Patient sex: F
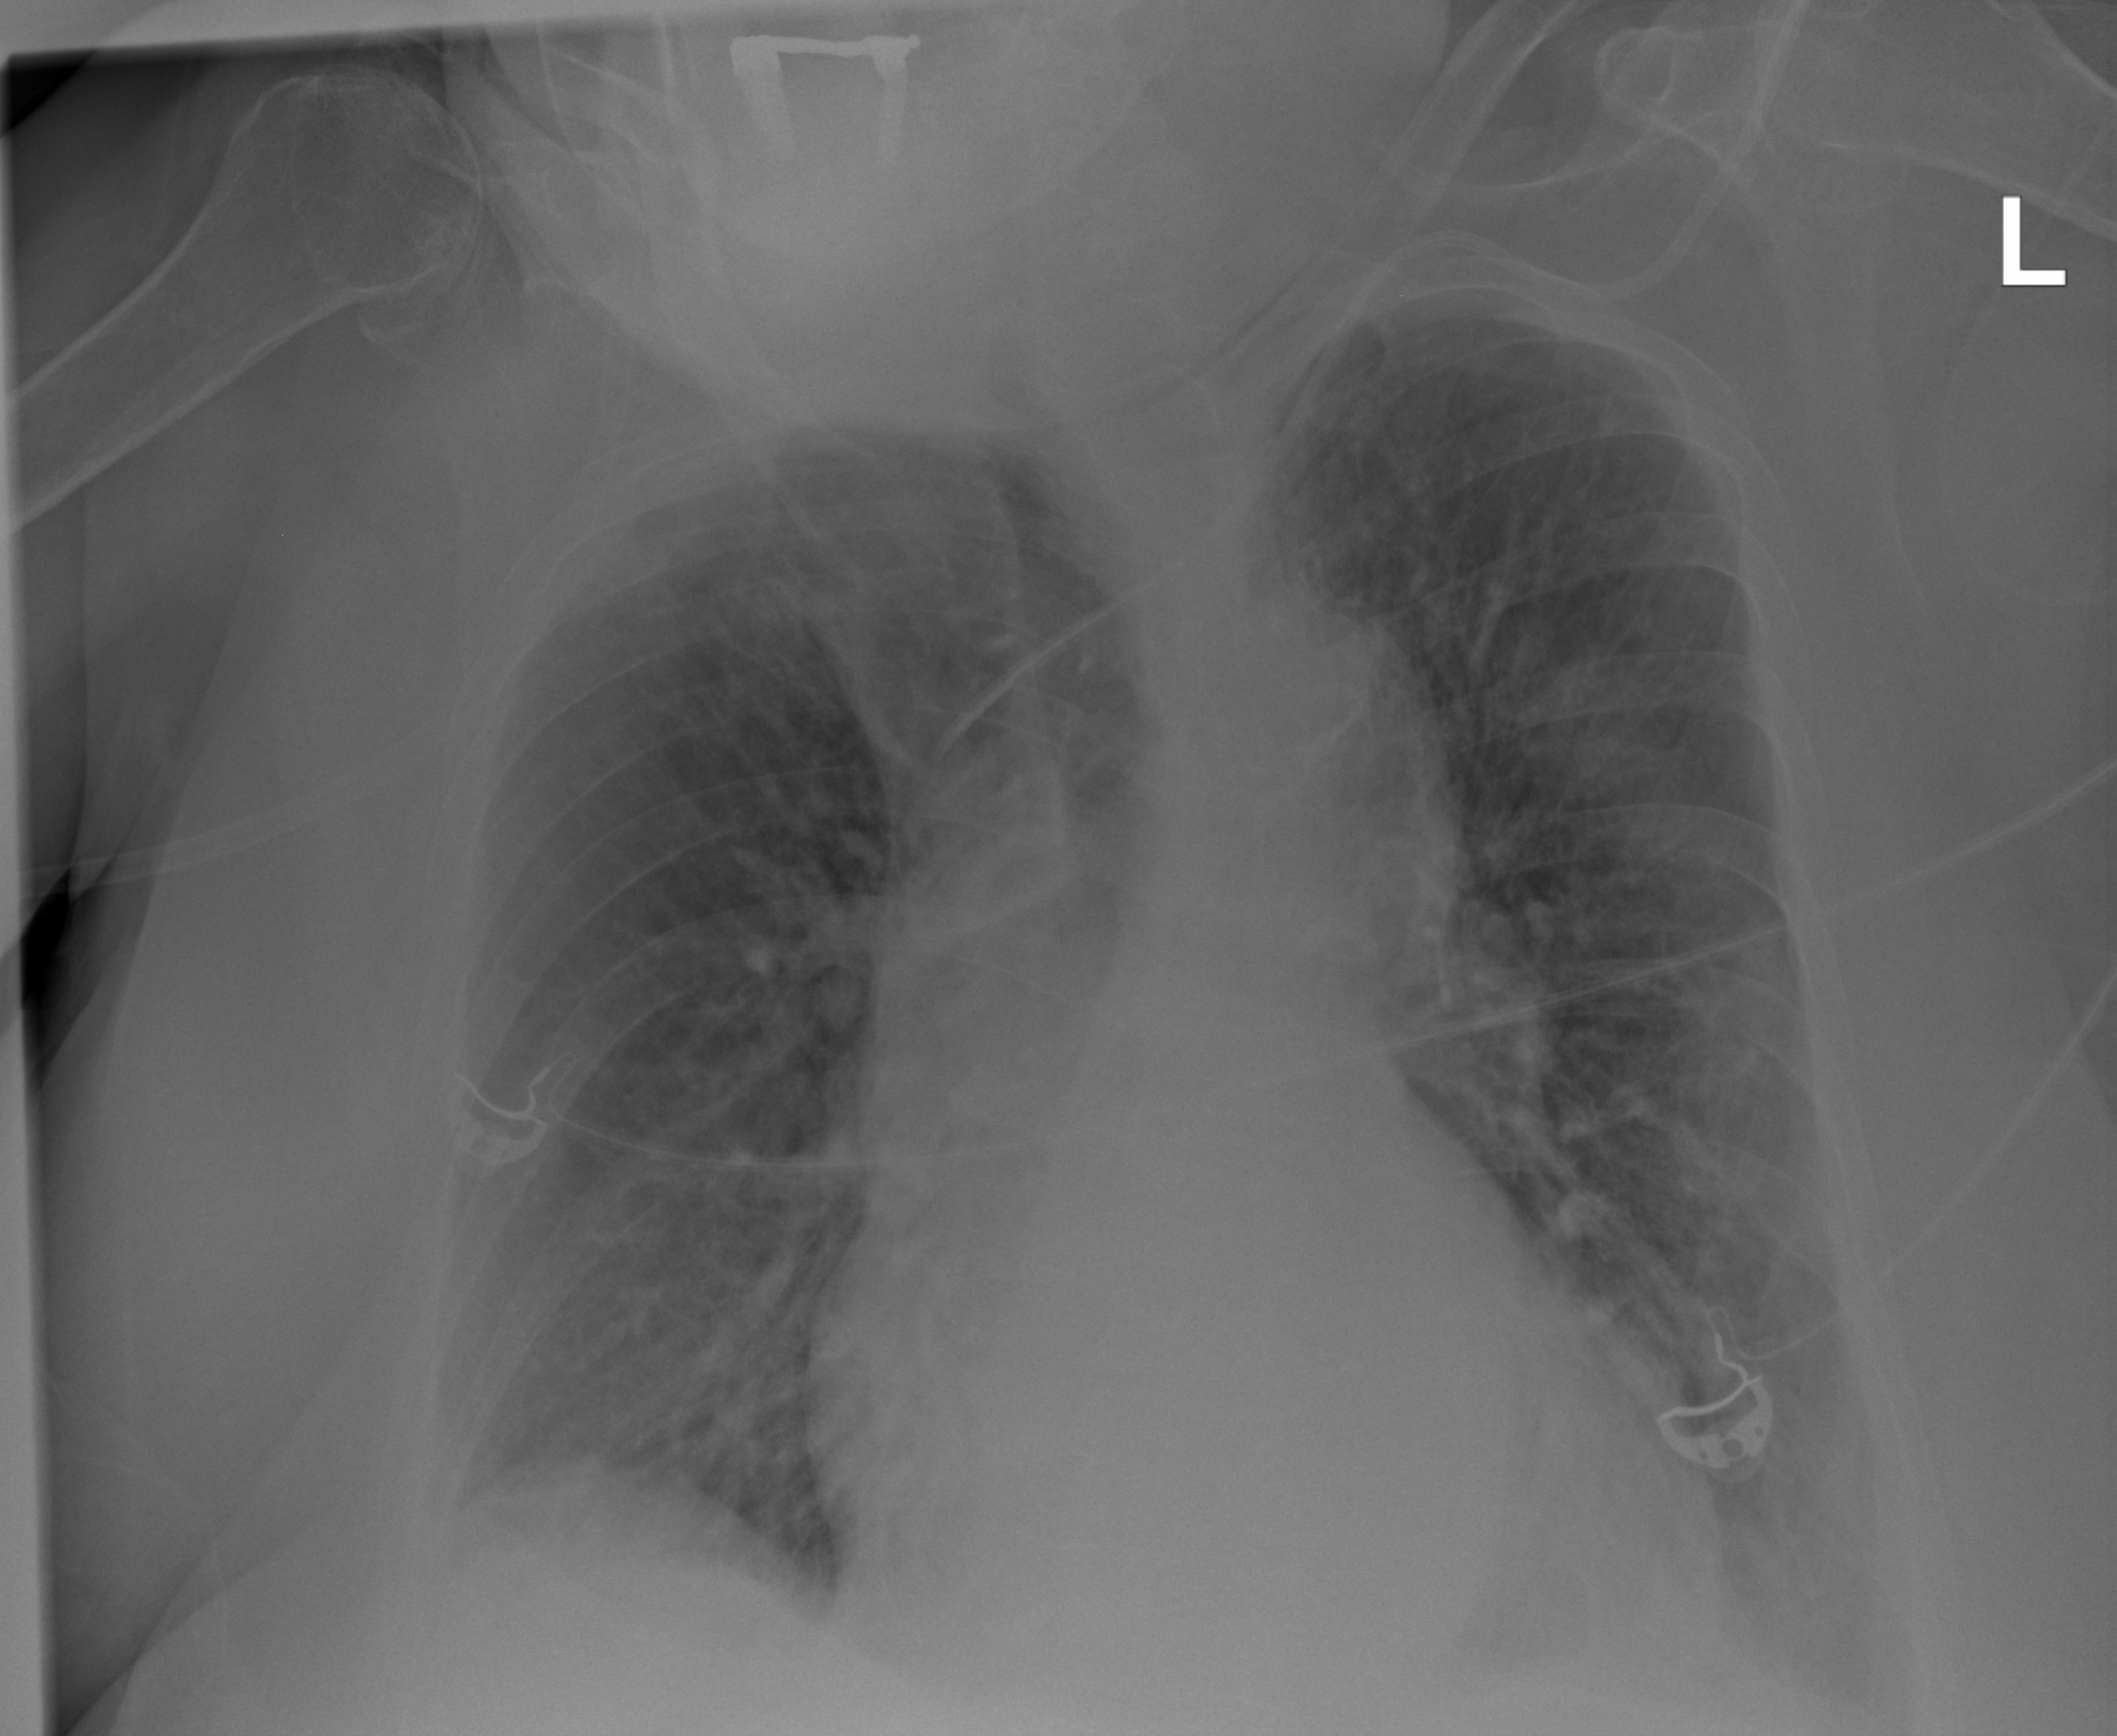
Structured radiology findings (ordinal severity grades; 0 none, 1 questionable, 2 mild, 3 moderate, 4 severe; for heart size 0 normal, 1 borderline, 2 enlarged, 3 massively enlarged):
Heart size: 2
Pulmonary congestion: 2
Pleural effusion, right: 0
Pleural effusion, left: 3
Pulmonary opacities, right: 2
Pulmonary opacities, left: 2
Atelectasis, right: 2
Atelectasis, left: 2